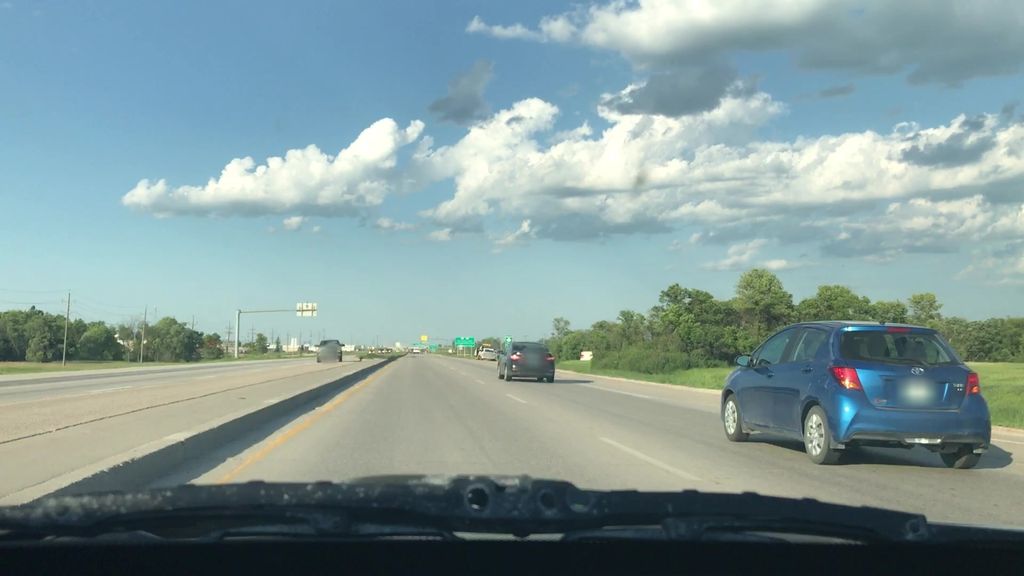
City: winnipeg